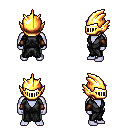
a pixel art fantasy rpg character, male body template, dark elf, purple skin, gray robe, teal pants, purple long mohawk hairstyle, gold helm, leather bracers, four views (front, back, left, right), 2x2 character sprite sheet, small pixel art, hard edges, no anti-aliasing